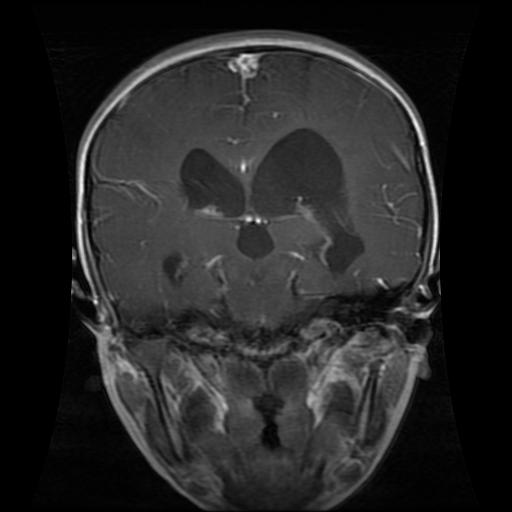
Label: glioma